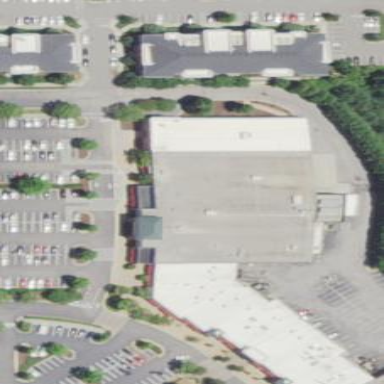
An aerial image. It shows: Retail building.